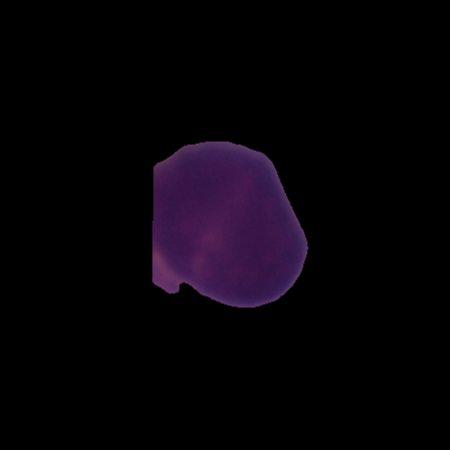
Label: healthy